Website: home-depot
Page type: customer-info-address
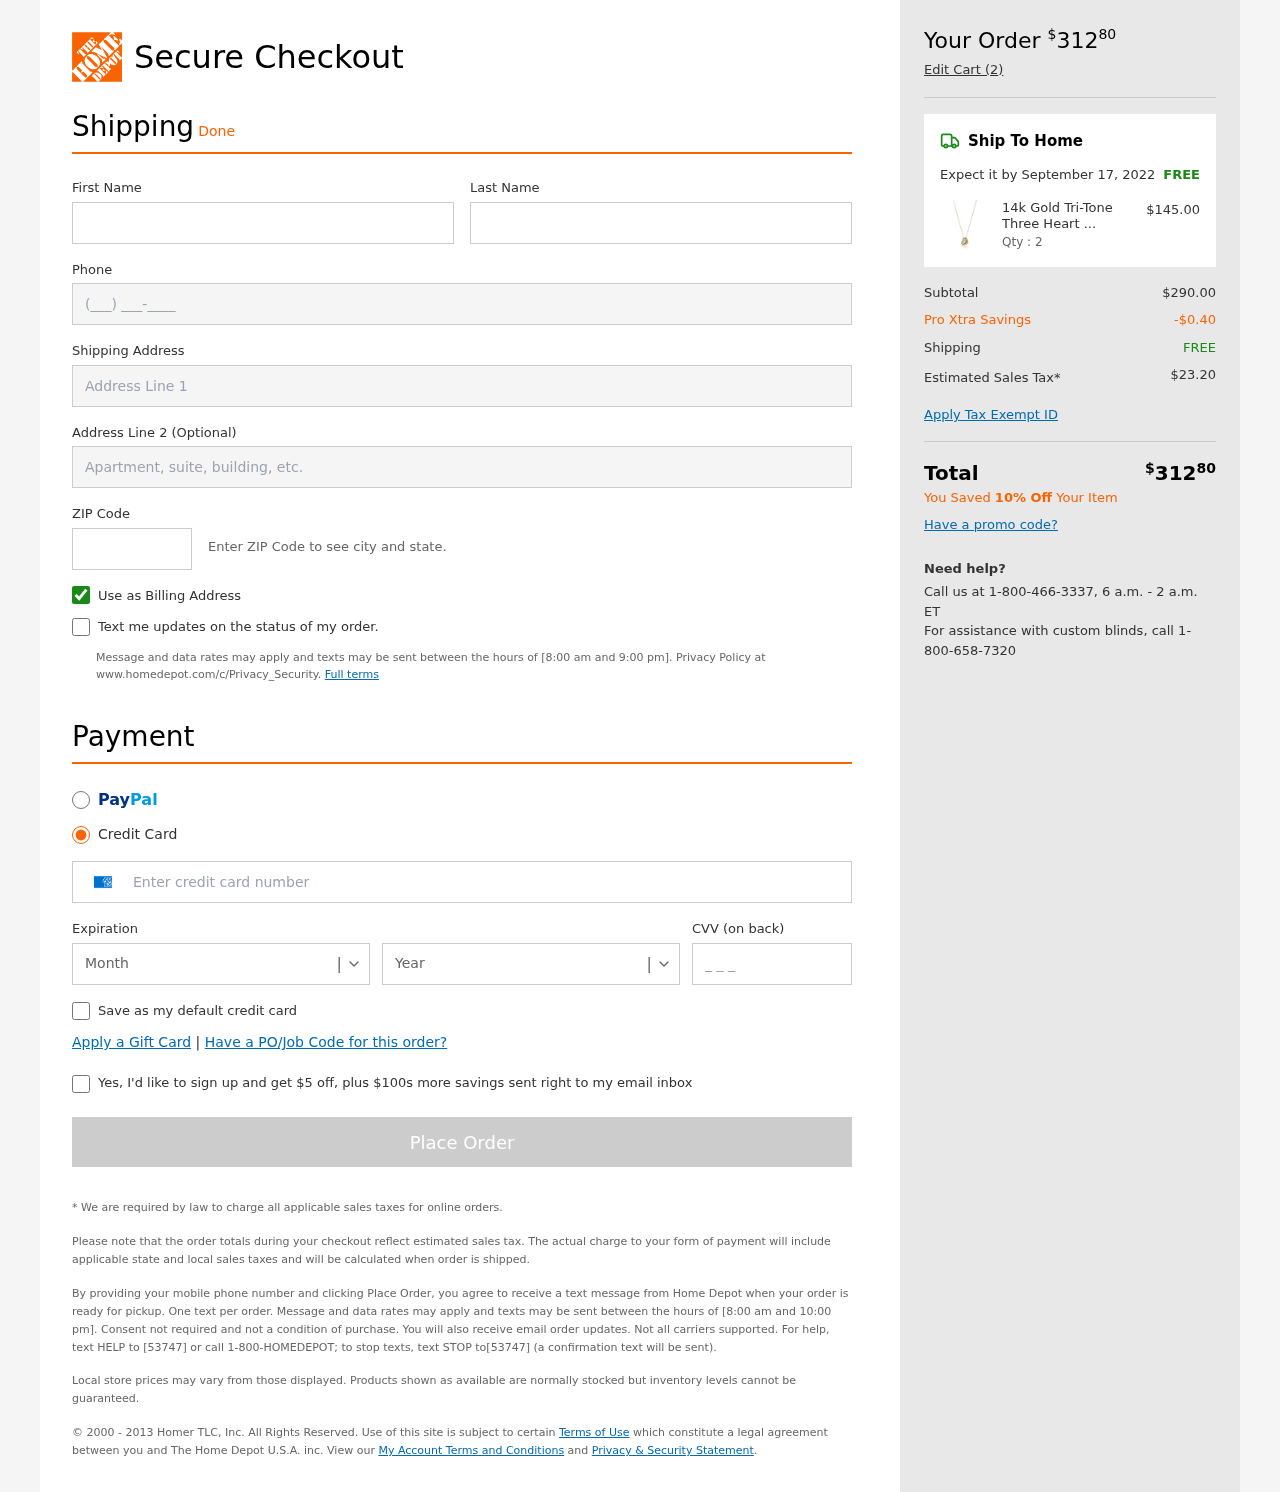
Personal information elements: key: PII_CARD_CVV
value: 8625
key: PII_CARD_EXPIRY_MONTH
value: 02
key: PII_CARD_EXPIRY_YEAR
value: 30
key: PII_CARD_NUMBER
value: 3431 4482 0776 435
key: PII_FIRSTNAME
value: Jessica
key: PII_LASTNAME
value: Williams
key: PII_PHONE
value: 5458777246
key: PII_POSTCODE
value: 08699
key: PII_STREET
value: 55183 Elizabeth Field Apt. 449
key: PII_STREET2
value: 32903 Roberson Cove
Product elements: key: PRODUCT1_NAME
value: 14k Gold Tri-Tone Three Heart Pendant Necklace, 18"
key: PRODUCT1_PRICE
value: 145
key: PRODUCT1_QUANTITY
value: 2
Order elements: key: ORDER_TOTAL
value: $31280
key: ORDER_NUM_ITEMS
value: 2
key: ORDER_DELIVERY_DATE
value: September 17, 2022
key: ORDER_SHIPPING_COST
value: FREE
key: ORDER_SUBTOTAL
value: $290.00
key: ORDER_DISCOUNT
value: -$0.40
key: ORDER_SHIPPING_COST2
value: FREE
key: ORDER_TAX
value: $23.20
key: ORDER_TOTAL2
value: $31280
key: ORDER_SAVINGS_MESSAGE
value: You Saved 10% Off Your Item